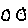
Label: circle